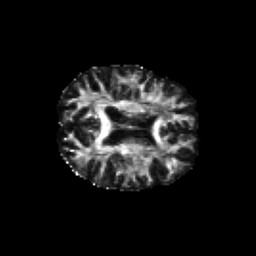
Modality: FA
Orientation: axial
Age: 35
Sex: female
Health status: healthy
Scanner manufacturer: siemens
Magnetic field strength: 3 T
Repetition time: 10.8 s
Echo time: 0.082 s